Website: home-depot
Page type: account-selection
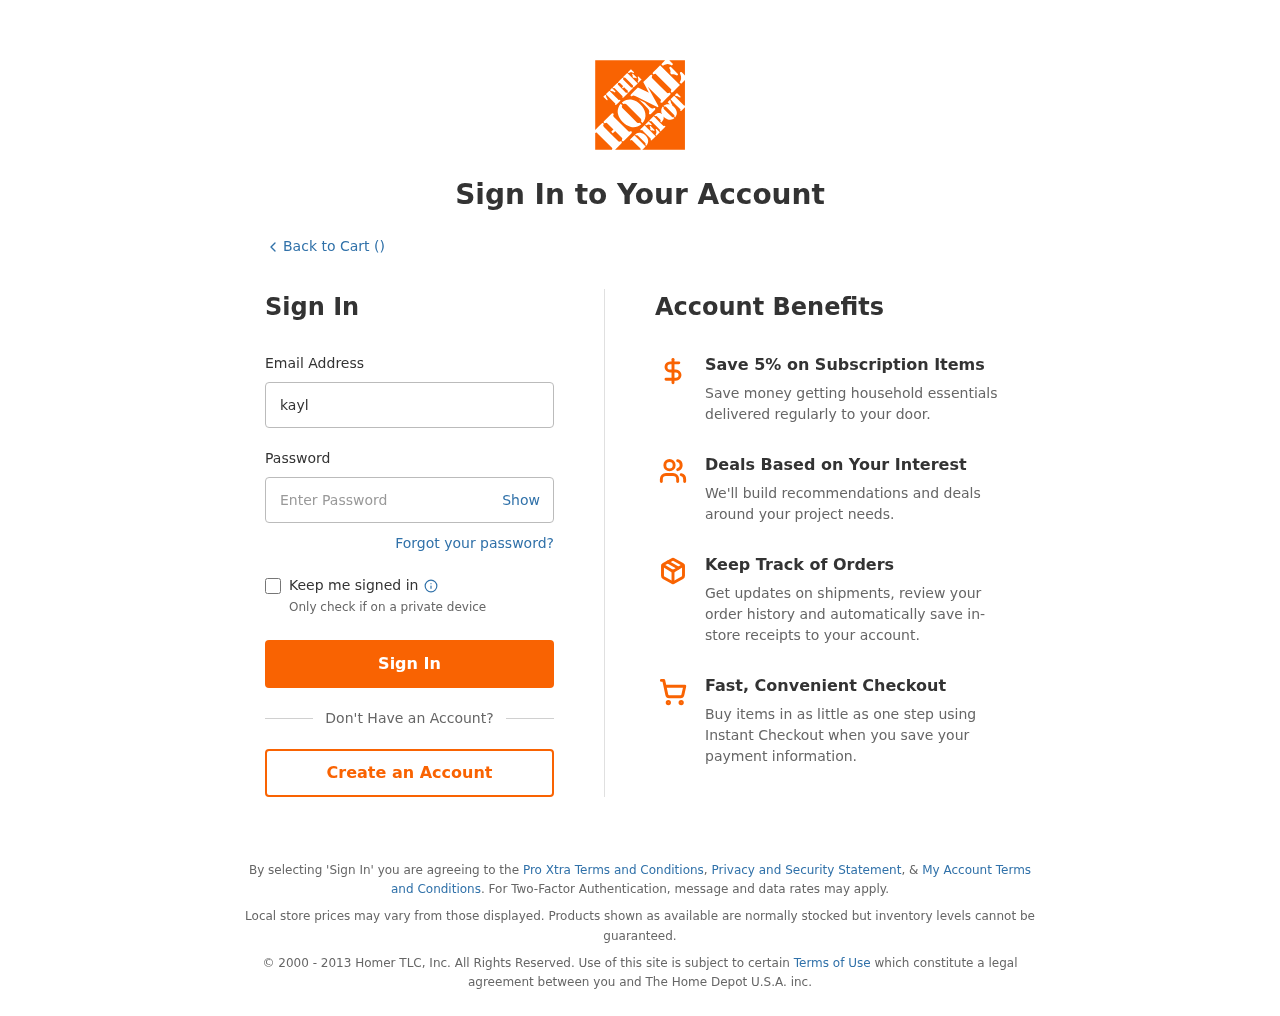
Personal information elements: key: PII_LOGIN_USERNAME
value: kayla_pena